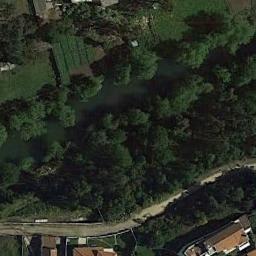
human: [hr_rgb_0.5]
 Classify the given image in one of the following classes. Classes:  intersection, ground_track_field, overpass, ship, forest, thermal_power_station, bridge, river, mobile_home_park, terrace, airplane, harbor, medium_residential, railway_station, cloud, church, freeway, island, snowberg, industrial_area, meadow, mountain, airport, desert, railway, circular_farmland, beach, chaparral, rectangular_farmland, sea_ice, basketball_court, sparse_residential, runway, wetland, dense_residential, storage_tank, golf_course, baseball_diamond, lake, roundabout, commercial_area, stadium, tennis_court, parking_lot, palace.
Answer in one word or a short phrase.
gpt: river